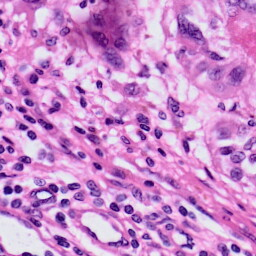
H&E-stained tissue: Skin